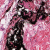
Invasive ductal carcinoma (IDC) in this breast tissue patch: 0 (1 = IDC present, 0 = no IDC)